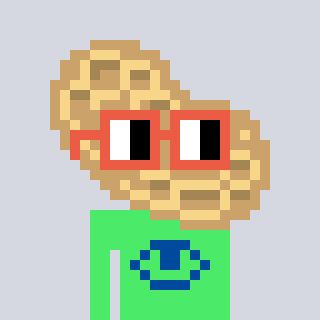
a pixel art character with square orange glasses, a peanut-shaped head and a teal-colored body on a cool background